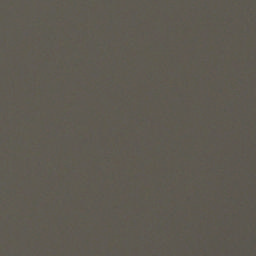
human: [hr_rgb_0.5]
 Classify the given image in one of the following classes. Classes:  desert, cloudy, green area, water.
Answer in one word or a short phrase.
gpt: cloudy